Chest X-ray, PA view. Patient: 56 years old, sex M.
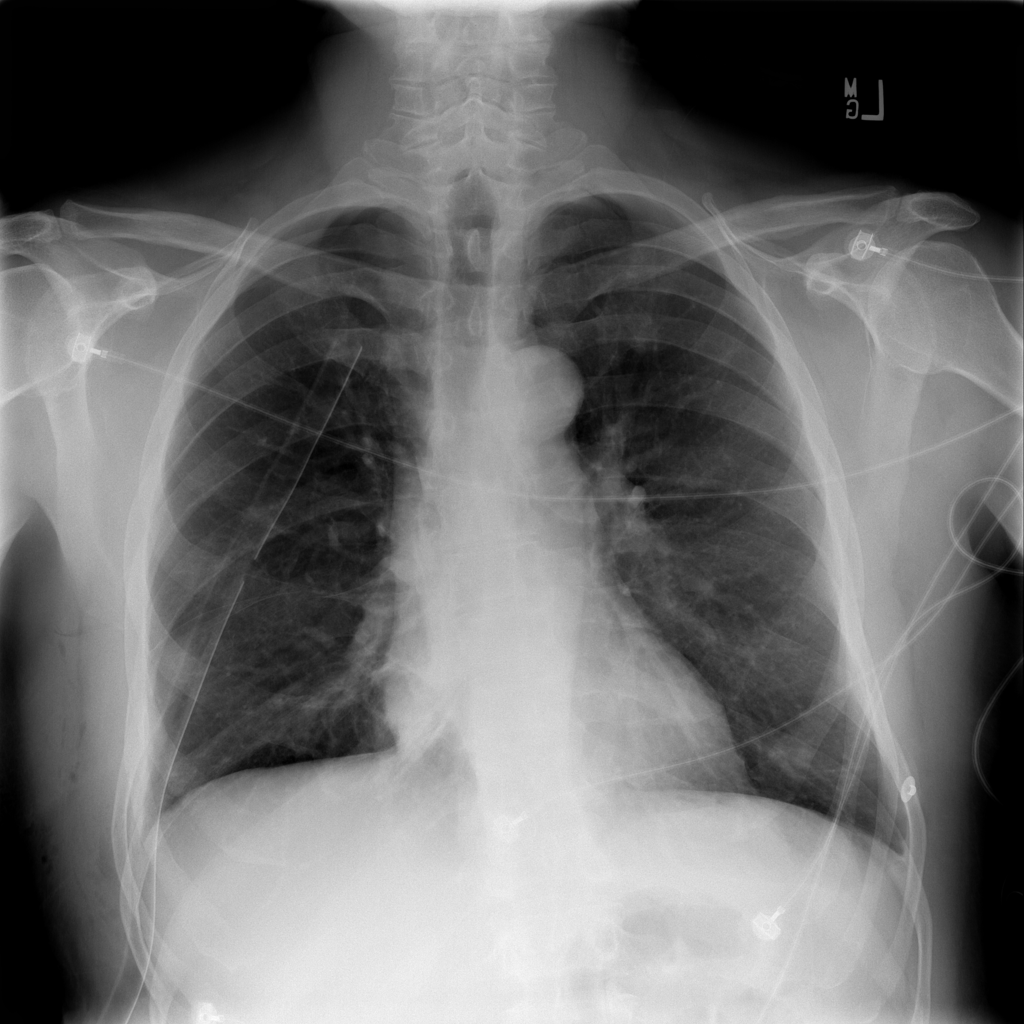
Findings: Pneumothorax